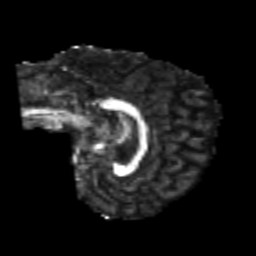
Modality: FA
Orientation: sagittal
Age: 22
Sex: female
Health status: healthy
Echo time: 0.074 s